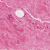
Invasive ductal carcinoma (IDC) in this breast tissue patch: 0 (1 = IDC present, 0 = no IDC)